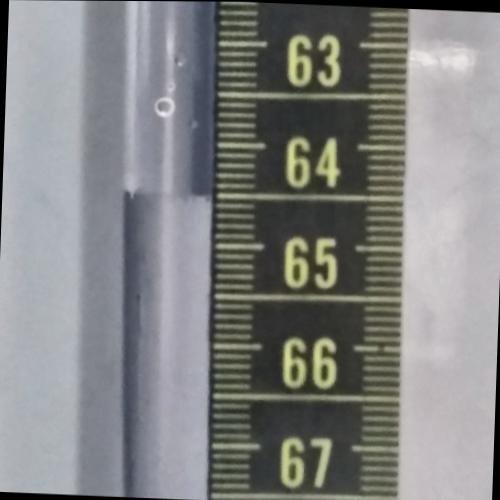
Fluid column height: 64.5 cm